Question: I have got a SSAS cube, that has a KPI which has a Value as a percentage. I also have a Goal which is also the target percentage to keep the Value below.
I create the KPI fine, but when I import it into the dashboard designer and set the scoring pattern and indicator ( I used tick, exlamation mark, cross - which gives 2 thresholds). It always shows the tick even though its way over the goal.
I have set it to be that decreasing is better and the banding method is "Band by stated score", but it always shows on the scorecard as being On Target.
This is the threshold I currently have.

Is it something to do with having the goal as a percentage? Can anyone explain how Dashboard Designer thresholds work with percentages please??
Update : Seemed to get it to work by setting the thresholds against the actual values in stead.
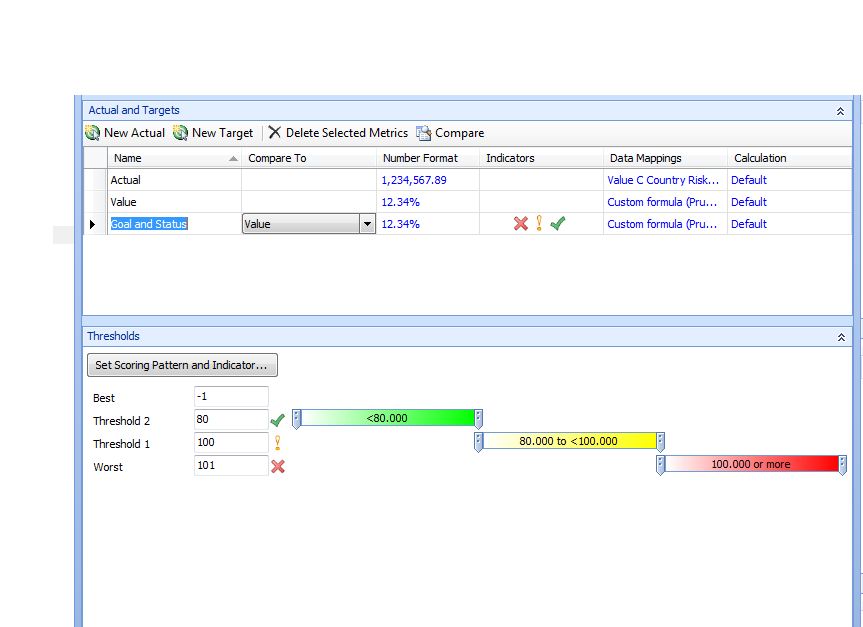
Answer: I eventually found the answer to this for anyone who wants to know still.
I did indeed need the "Band by stated score" banding method, the thing I was missing was where does the score come from? This is not immediately obvious but it is in the "Specify the worst value" section when editing the banding settings.
This needs to be set correctly against the threshold values.